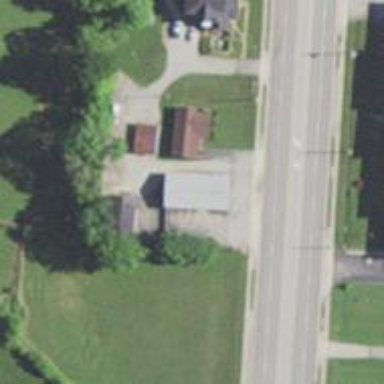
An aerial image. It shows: Veterinary facility.